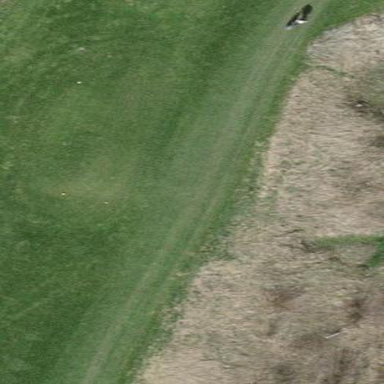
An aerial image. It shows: Golf tee area covered with grass.